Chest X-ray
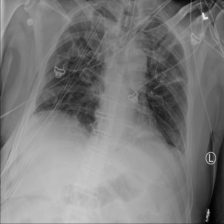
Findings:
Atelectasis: positive
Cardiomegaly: negative
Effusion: negative
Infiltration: negative
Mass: negative
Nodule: negative
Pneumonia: negative
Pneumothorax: negative
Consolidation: negative
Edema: negative
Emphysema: positive
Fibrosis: negative
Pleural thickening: negative
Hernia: negative